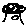
Label: tree